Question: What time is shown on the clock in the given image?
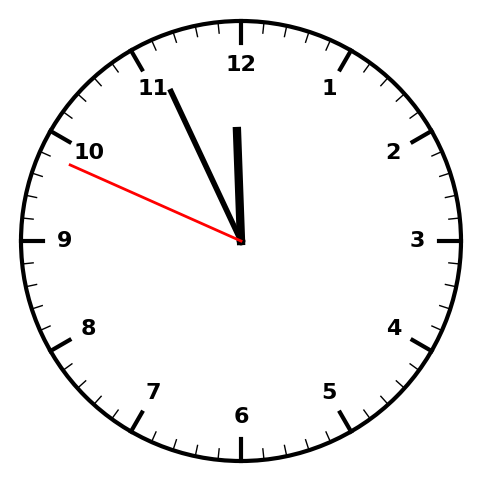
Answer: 11:55:49